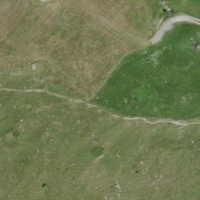
EUNIS habitat code: 24
Species observed at this site:
Centaurea scabiosa